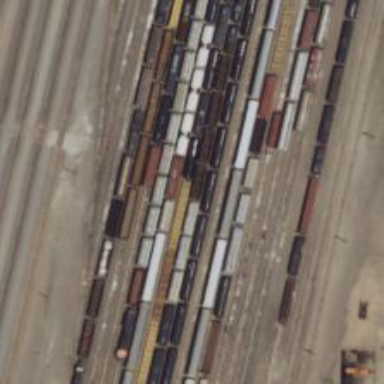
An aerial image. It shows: Railway yard in service.